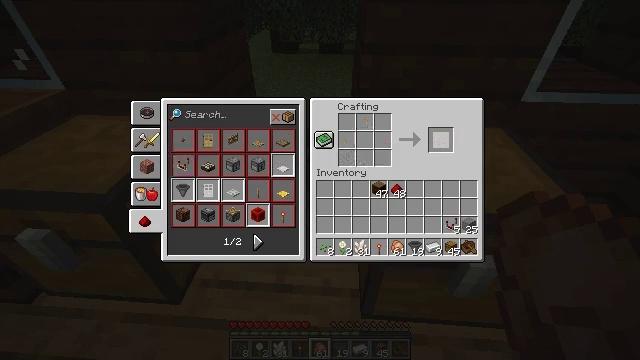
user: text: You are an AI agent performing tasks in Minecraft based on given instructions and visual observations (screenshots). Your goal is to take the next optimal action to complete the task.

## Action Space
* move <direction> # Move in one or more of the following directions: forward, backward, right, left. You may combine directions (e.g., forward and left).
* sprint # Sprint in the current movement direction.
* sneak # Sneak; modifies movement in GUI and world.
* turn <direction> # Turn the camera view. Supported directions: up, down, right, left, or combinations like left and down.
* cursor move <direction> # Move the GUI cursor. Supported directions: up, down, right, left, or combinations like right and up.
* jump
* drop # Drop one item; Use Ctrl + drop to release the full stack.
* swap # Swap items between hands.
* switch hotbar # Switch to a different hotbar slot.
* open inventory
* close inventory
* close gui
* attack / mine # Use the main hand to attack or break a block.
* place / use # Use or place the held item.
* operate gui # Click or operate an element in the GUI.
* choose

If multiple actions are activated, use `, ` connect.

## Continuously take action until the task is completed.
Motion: motion action
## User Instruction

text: Combine redstone torches, stone, and nether quartz to make a comparator.
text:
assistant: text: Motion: sneak